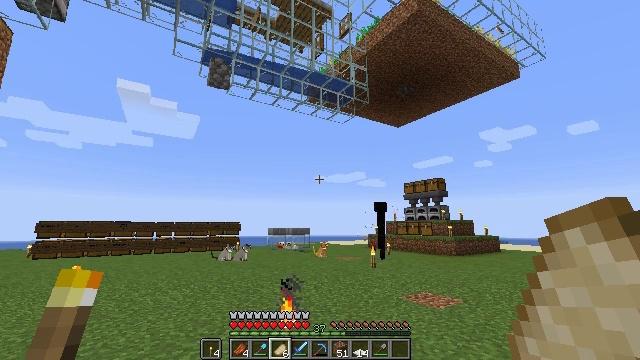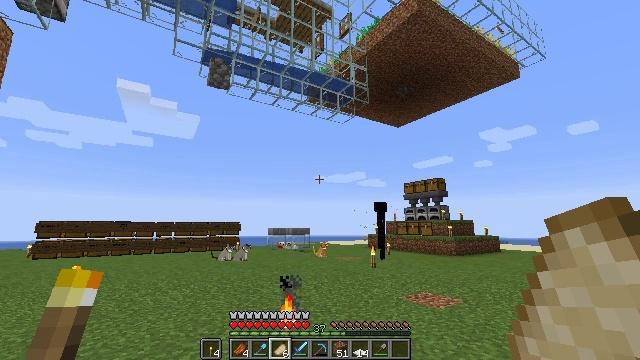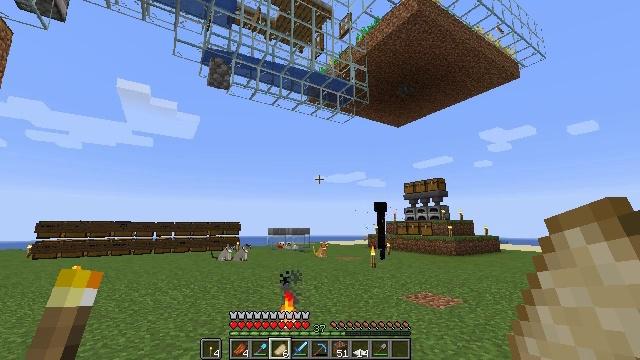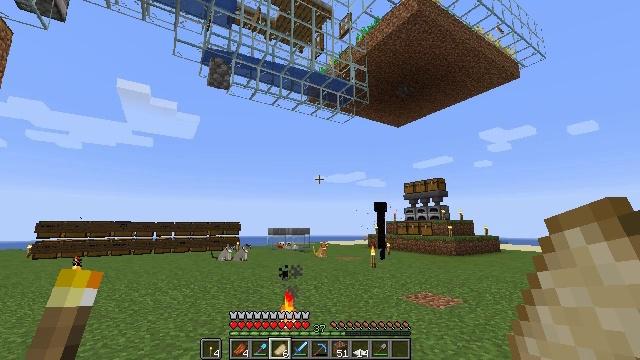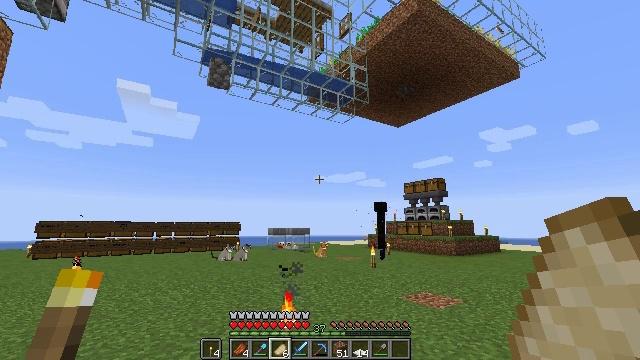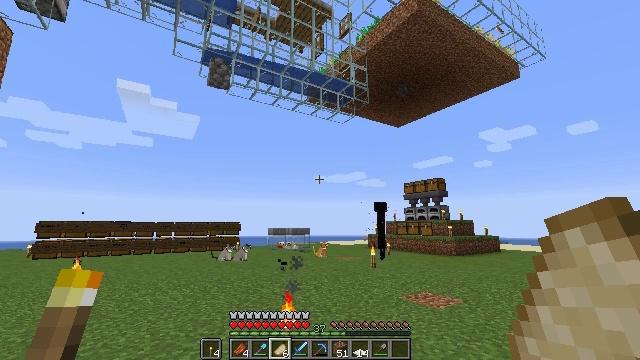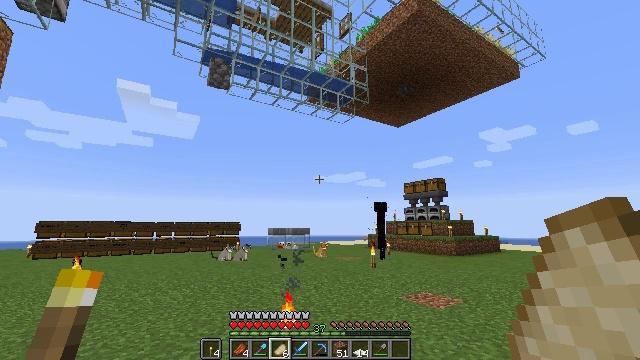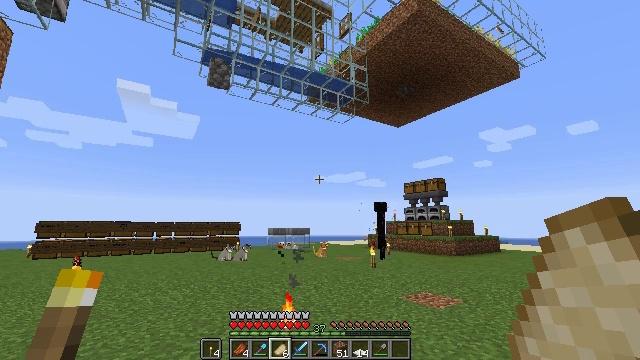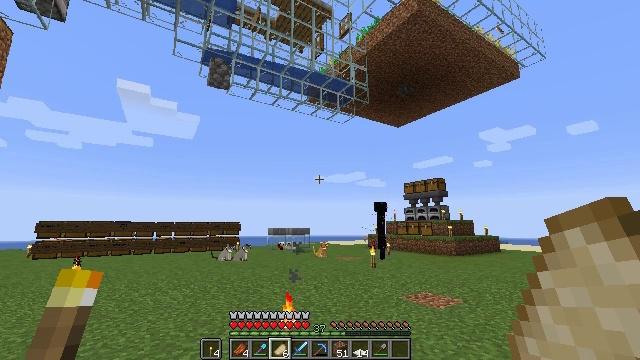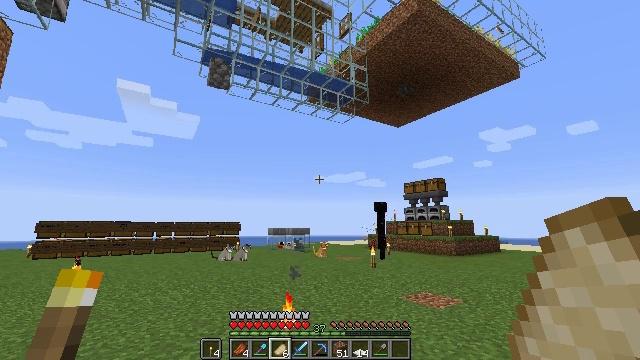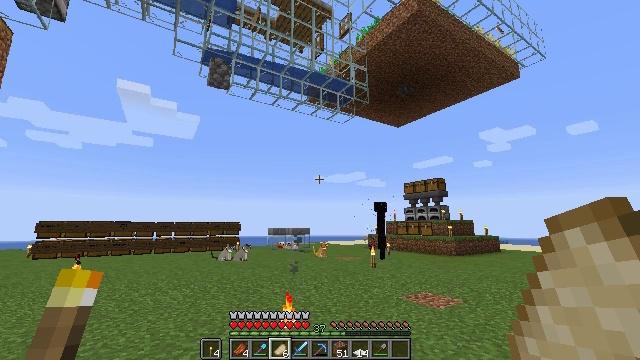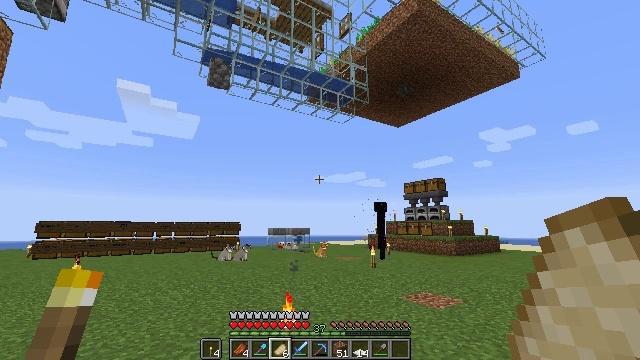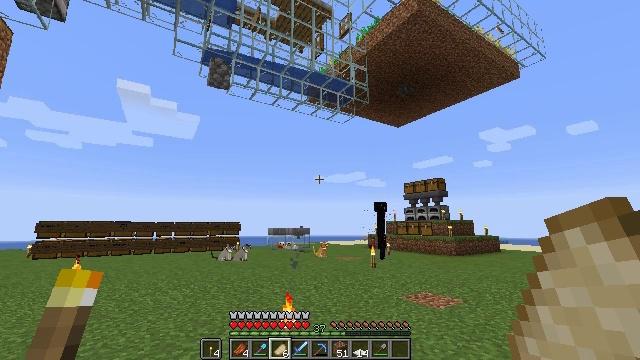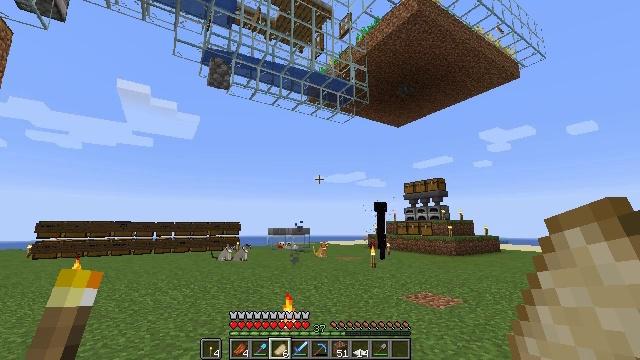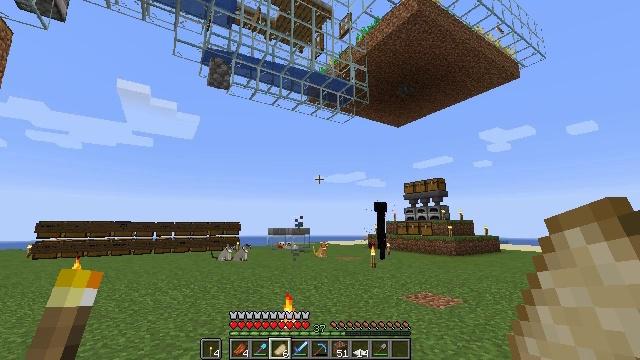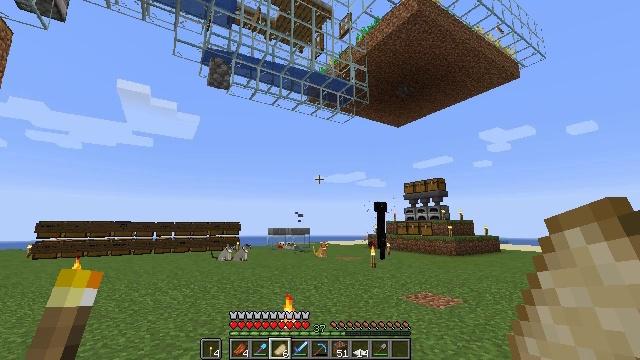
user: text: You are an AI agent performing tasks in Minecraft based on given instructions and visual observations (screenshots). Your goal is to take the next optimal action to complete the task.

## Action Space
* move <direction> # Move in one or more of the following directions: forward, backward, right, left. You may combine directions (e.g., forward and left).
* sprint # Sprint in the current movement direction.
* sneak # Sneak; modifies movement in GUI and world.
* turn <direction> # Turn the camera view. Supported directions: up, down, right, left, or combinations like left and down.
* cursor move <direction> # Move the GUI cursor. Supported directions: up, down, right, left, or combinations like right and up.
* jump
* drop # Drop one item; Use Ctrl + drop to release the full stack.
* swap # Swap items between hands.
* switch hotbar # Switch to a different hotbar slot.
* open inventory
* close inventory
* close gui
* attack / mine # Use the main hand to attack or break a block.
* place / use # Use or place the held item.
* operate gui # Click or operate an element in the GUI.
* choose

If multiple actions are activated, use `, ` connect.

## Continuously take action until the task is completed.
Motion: motion action
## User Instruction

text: Mine the smithing table.
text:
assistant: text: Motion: no_op
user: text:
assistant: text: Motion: no_op
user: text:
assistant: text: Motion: no_op
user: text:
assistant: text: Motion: no_op
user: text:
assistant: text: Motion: no_op
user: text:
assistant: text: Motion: no_op
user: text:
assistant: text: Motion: no_op
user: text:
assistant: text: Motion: no_op
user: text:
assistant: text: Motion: no_op
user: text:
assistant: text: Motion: no_op
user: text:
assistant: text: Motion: no_op
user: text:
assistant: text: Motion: no_op
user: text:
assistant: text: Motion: no_op
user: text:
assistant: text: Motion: no_op
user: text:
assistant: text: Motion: no_op
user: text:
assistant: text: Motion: no_op
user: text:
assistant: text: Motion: no_op
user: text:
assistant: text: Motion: no_op
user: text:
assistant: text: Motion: no_op
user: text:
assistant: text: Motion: no_op
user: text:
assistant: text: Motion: no_op
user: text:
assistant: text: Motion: no_op
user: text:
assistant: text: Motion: no_op
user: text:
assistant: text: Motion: no_op
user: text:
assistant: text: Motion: no_op
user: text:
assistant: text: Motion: no_op
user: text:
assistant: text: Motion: no_op
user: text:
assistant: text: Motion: no_op
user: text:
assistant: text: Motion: no_op
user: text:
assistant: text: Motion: no_op